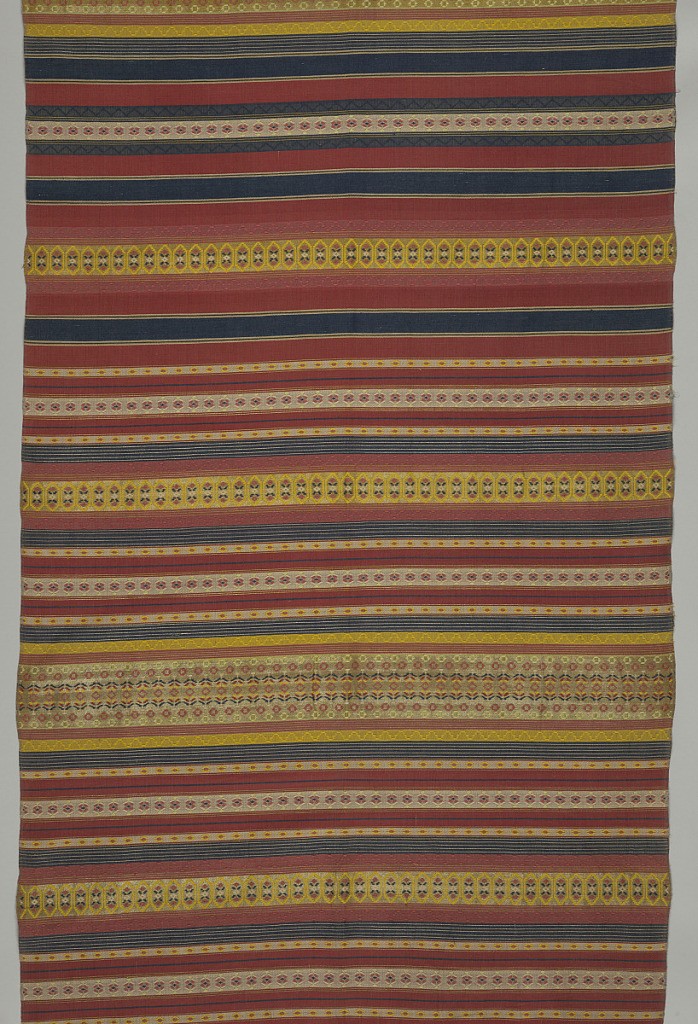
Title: Textile
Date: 19th century
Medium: wool, metallic thread Technique: twill plain weave with compound twill stripes
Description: Design of horizontal stripes in varying thicknesses, the majority in red and others in dark blue, yellow and metallic thread. Hexagonal shapes have small rosettes and small geometric patterning. Fringes at ends.